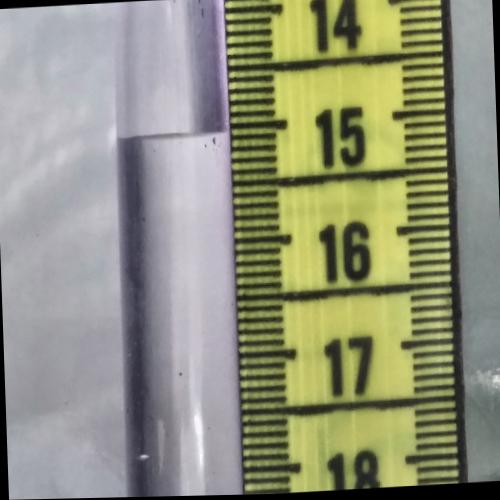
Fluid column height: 15.1 cm